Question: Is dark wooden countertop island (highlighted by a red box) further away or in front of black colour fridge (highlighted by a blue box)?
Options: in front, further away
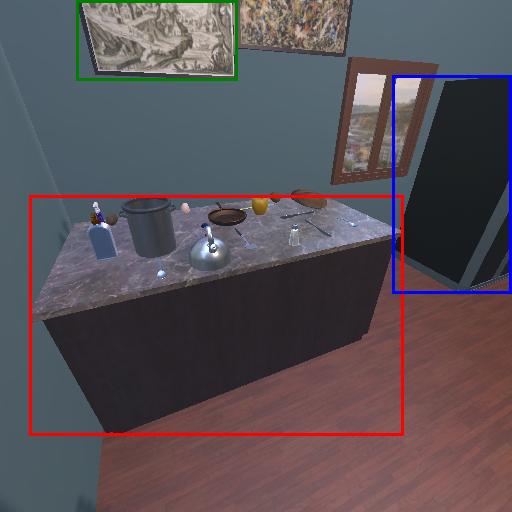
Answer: in front